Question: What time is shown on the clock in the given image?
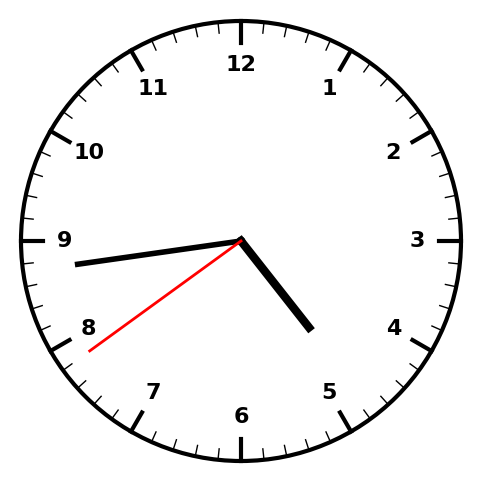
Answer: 04:43:39